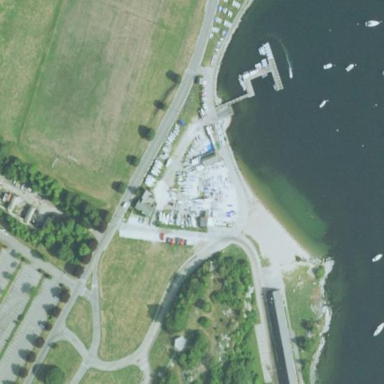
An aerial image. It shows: Gravel parking area located near boatyard.